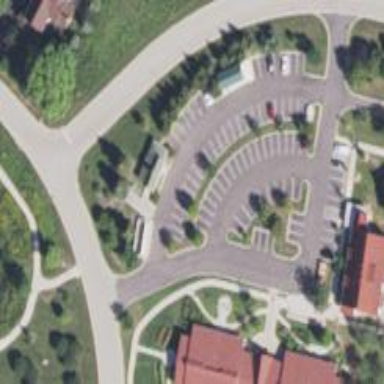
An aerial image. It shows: Parking lot.